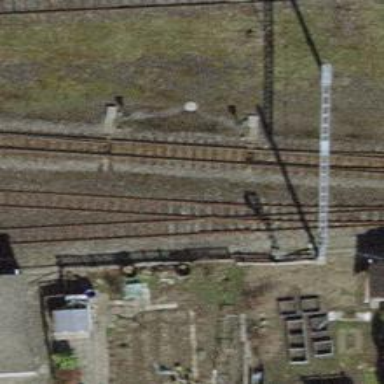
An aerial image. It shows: Narrow-gauge railway track with electrified contact line. The railway has one track.